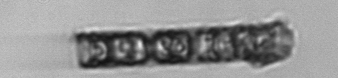
Label: Paralia_sulcata